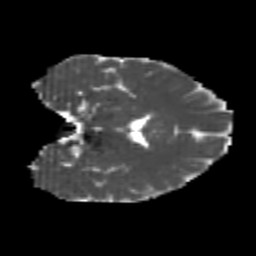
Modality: MD
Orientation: coronal
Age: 25
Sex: female
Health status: healthy
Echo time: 0.074 s